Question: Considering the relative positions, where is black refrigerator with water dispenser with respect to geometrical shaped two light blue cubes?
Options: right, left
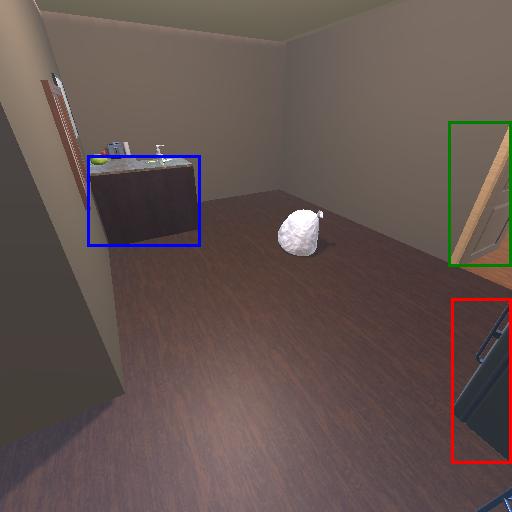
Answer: right